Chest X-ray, PA view. Patient: 71 years old, sex M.
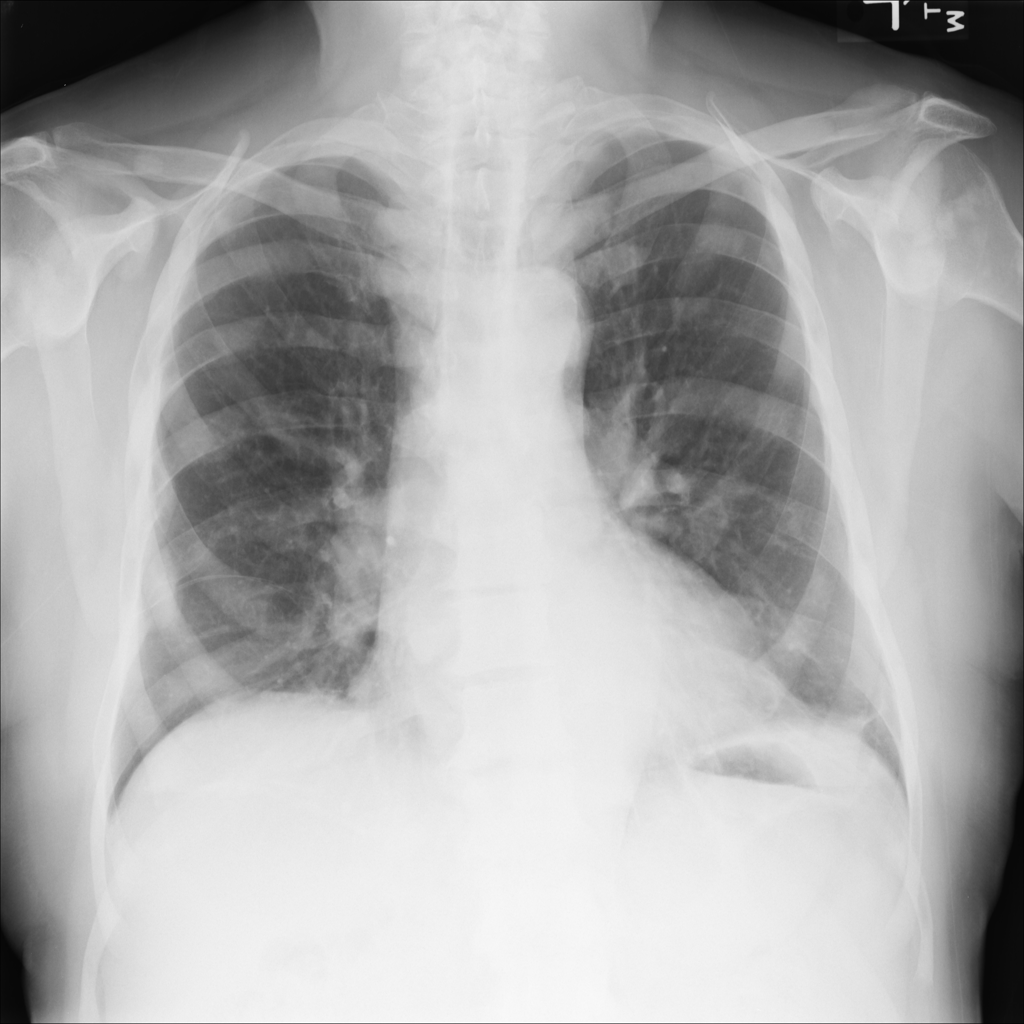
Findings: Atelectasis, Nodule